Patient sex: M
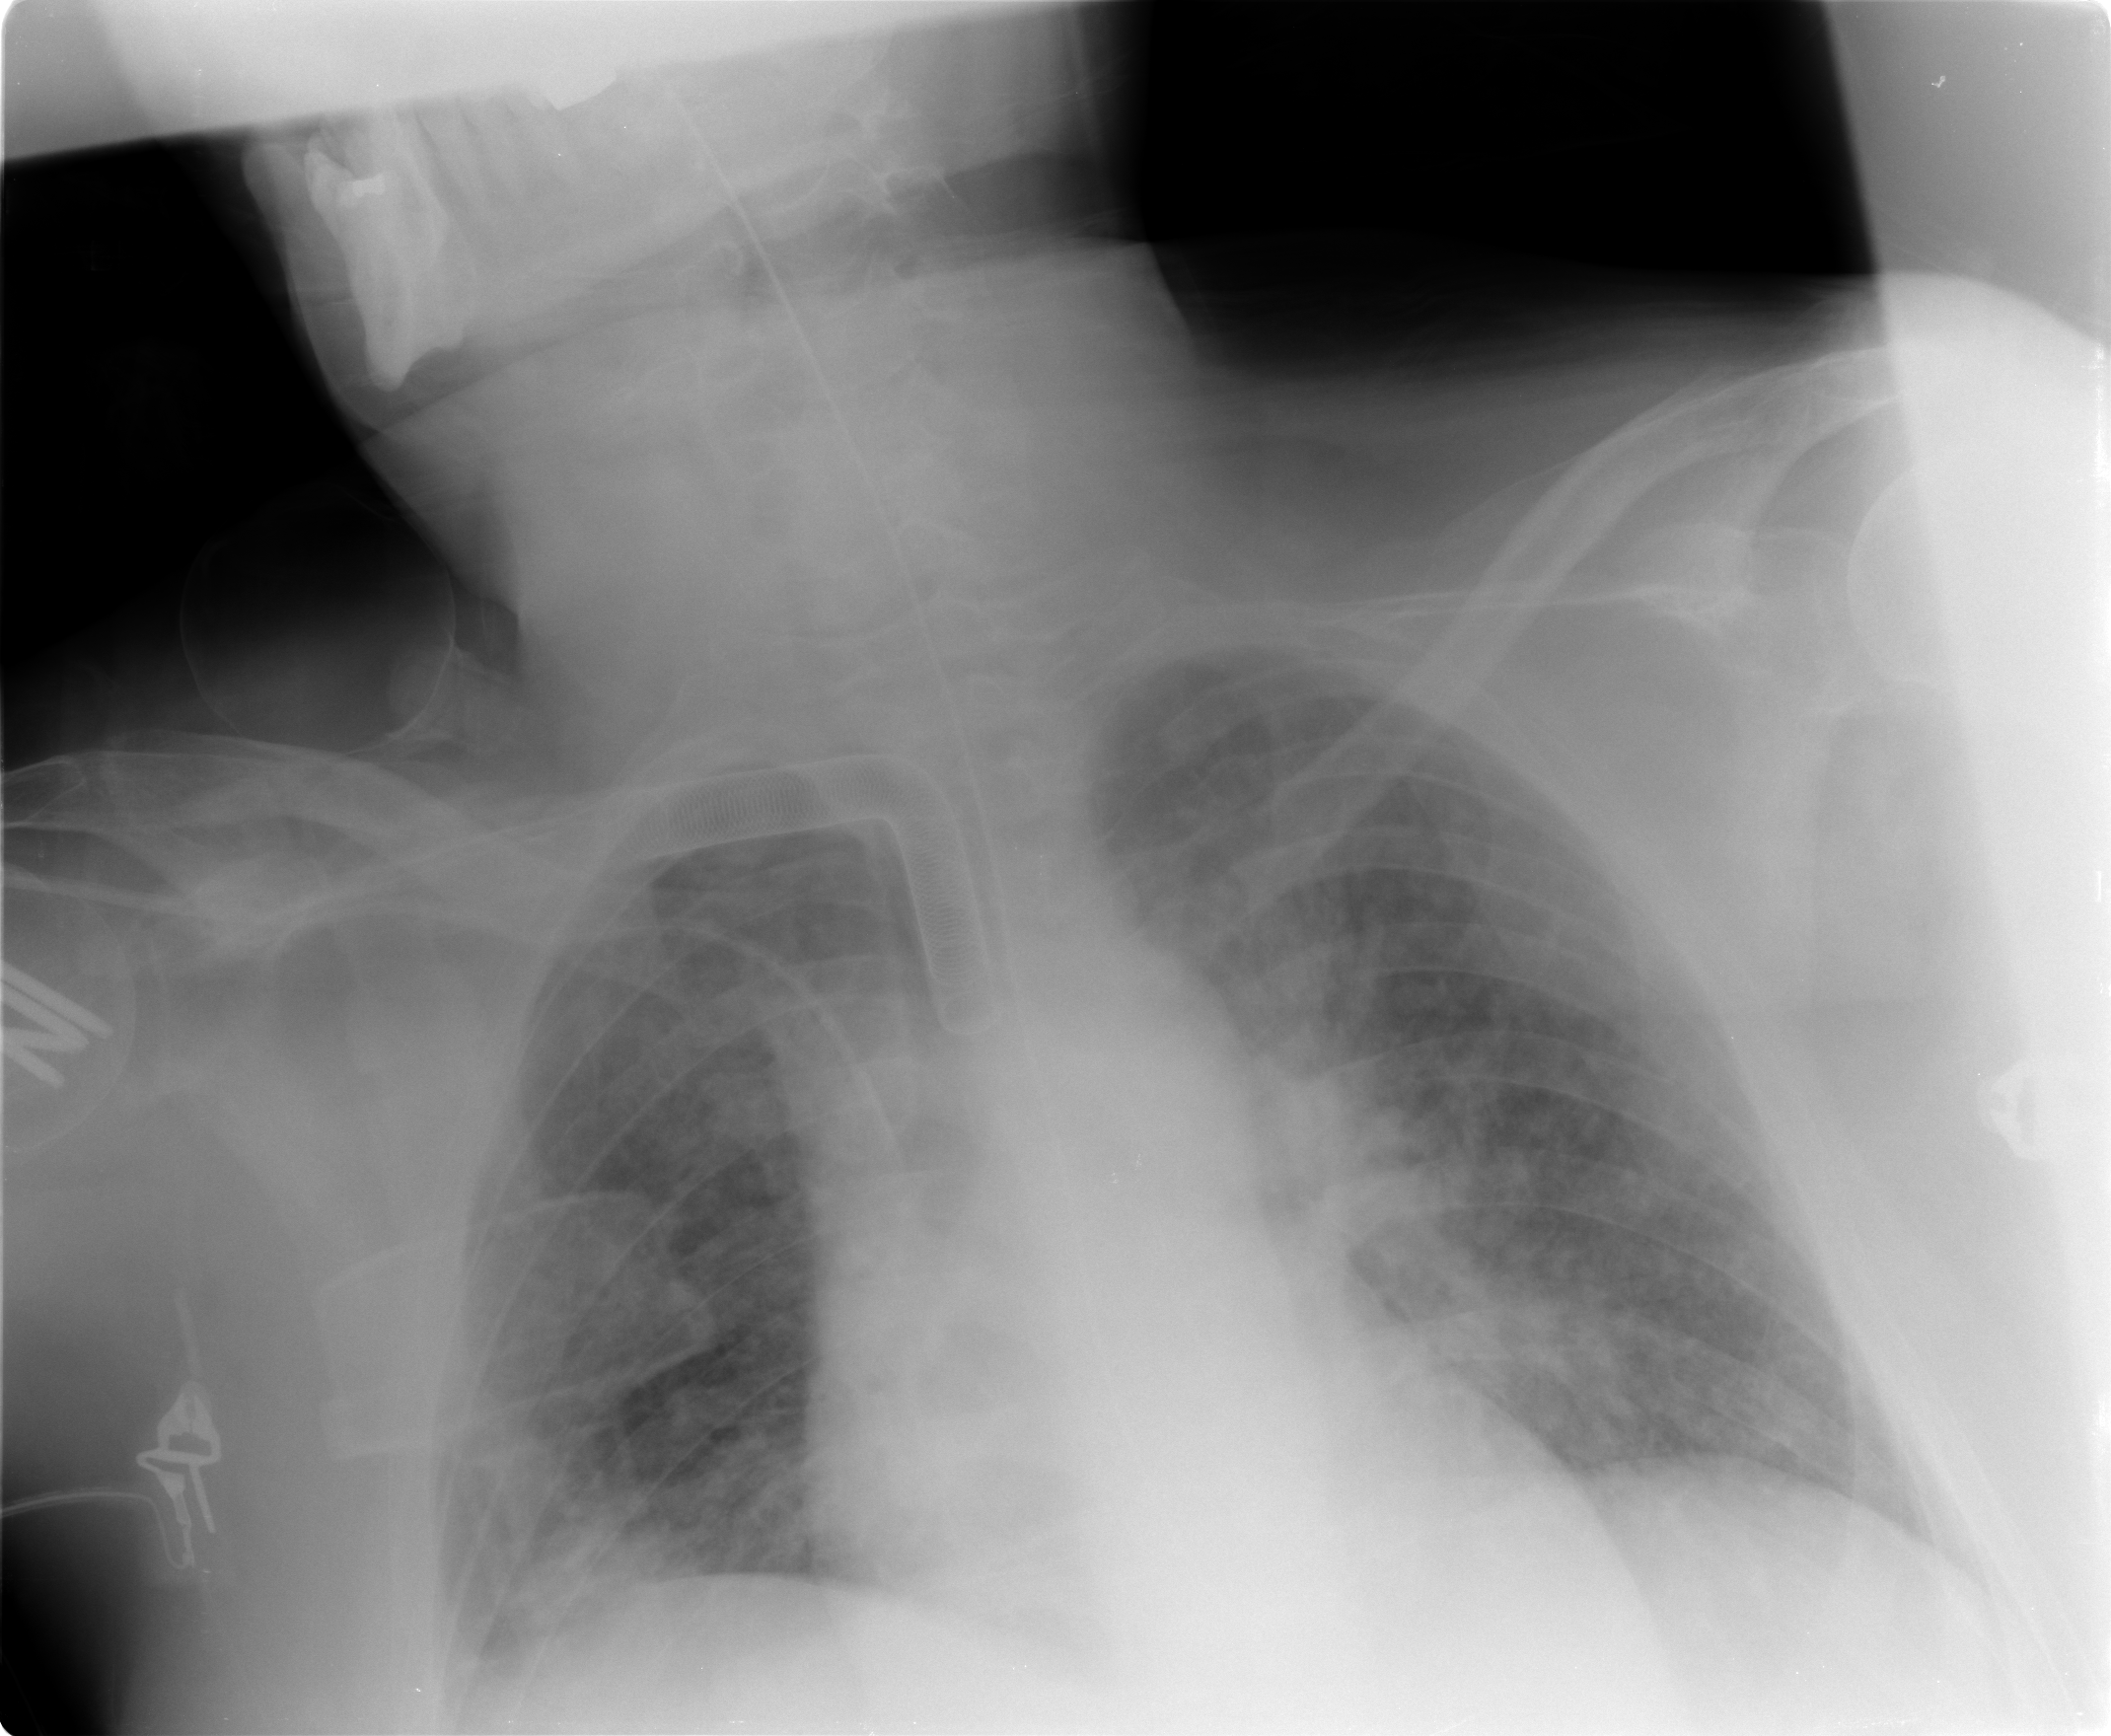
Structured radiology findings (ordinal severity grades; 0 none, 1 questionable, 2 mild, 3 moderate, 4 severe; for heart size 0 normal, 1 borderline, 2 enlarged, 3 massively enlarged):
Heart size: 0
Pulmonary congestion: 3
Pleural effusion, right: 2
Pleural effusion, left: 1
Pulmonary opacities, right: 2
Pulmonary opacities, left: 2
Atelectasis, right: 2
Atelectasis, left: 2